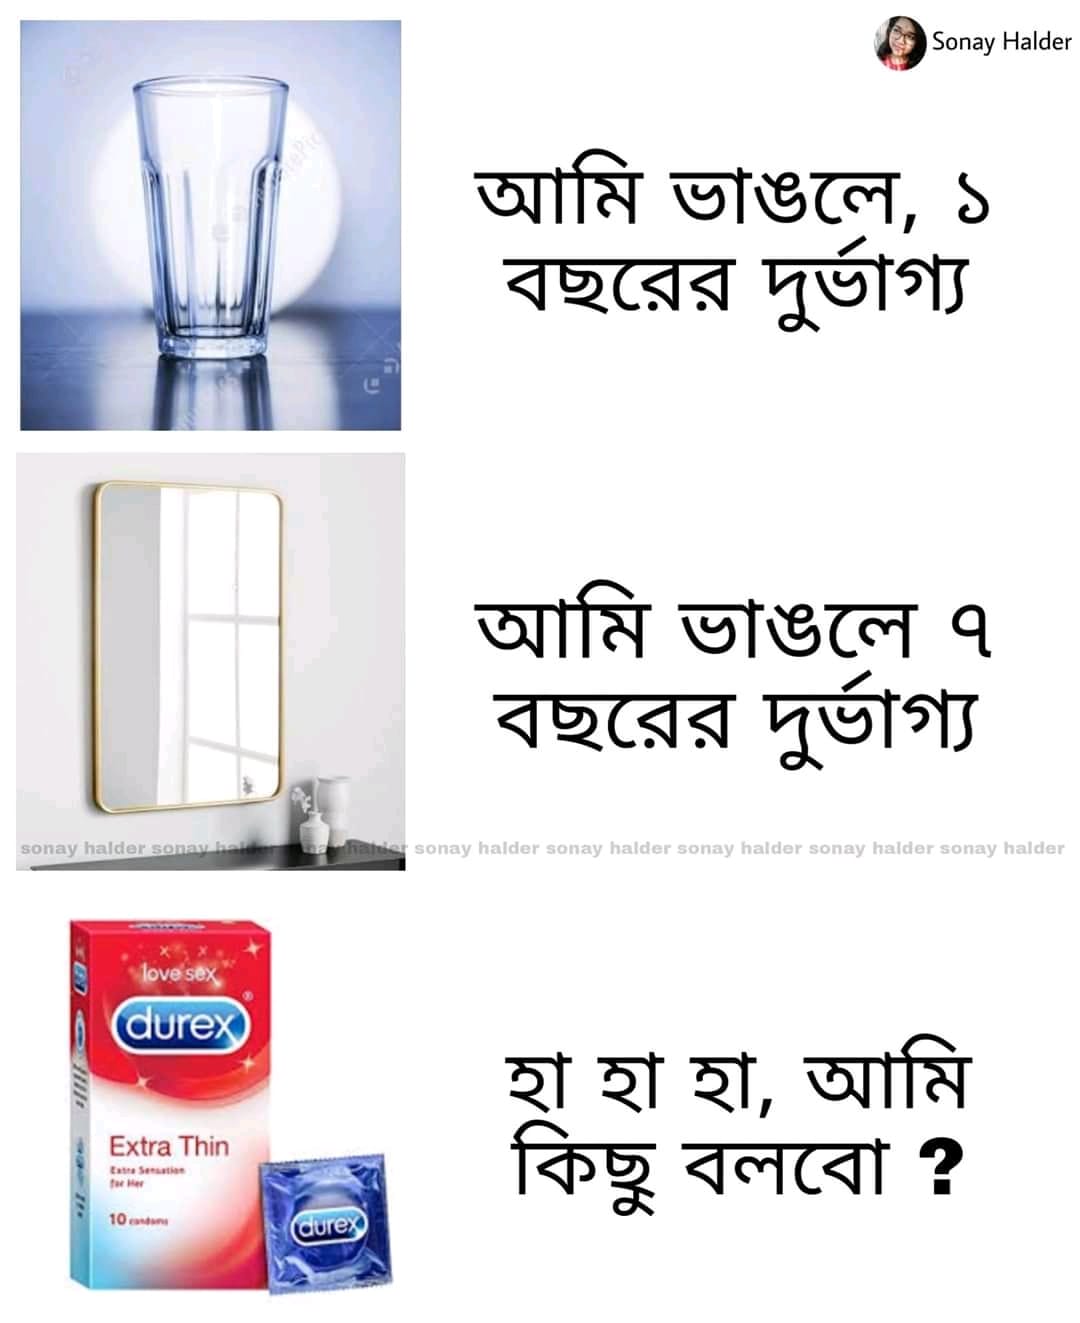
Caption: আমি ভাঙলে , ১ বছরের দুর্ভাগ্য     আমি ভাঙলে , ৭ বছরের দুর্ভাগ্য   হা হা হা , আমি কিছু বলবো ?
Label: non-hate